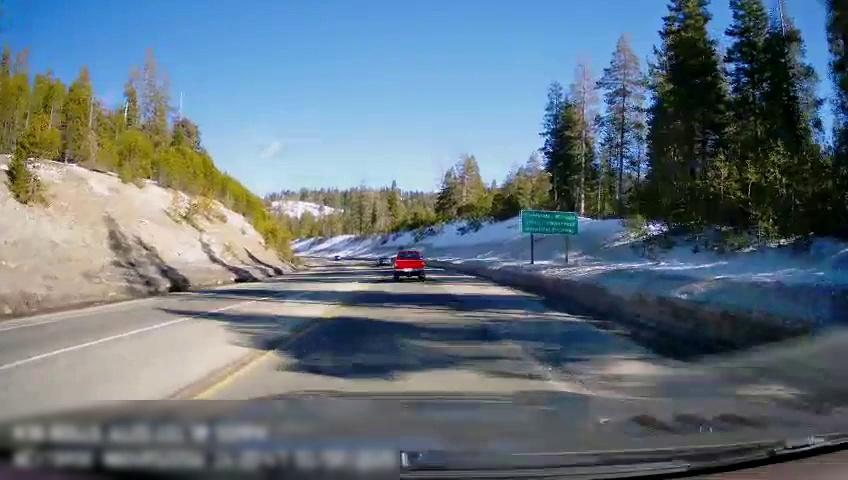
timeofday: Day
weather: Sunny
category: Drivable Space
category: Vehicles | Truck
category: Vehicles | Car
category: Lanes | Current Lane
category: Lanes | Alternate Lane
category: Lanes | Current Lane
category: Lanes | Opposite Lane
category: Traffic | Signs